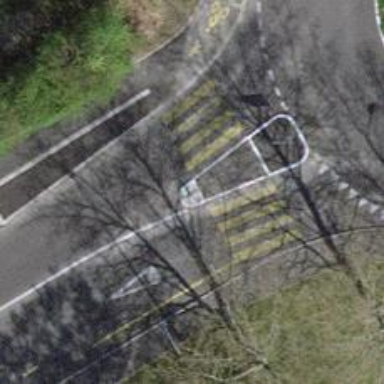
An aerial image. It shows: Asphalt cycleway.